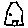
Label: house